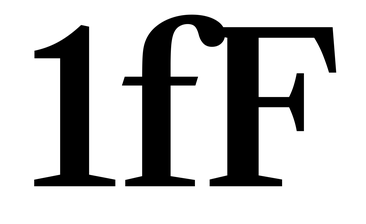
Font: LibreCaslonText_SemiBold